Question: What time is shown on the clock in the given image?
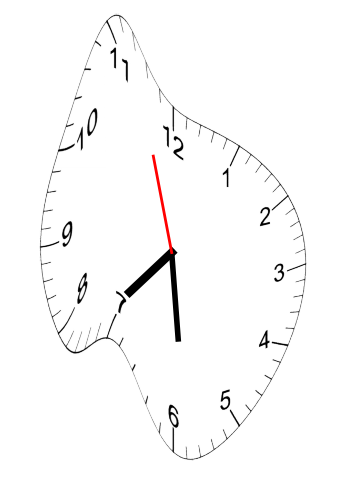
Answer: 07:28:57